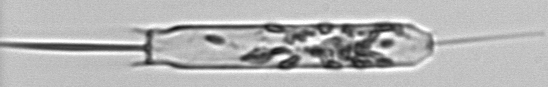
Label: Ditylum_brightwellii